Interaction volume radius: 5 \u00c5
Interaction volume height: 20 \u00c5
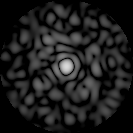
Disorder parameter: 0.8603